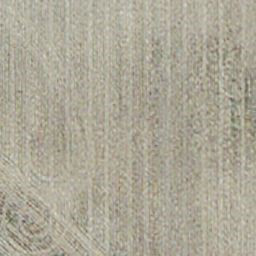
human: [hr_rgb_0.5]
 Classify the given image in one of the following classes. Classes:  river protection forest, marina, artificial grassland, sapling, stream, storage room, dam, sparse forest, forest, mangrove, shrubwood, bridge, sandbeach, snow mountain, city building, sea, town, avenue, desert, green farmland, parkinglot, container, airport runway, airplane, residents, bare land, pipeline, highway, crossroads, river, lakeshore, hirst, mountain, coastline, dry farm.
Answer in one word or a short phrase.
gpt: dry farm